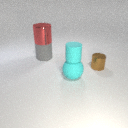
large cyan rubber sphere to the right of large gray rubber cylinder